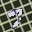
Label: 7